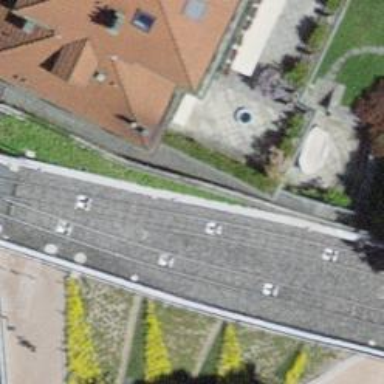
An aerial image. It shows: Funicular railway.